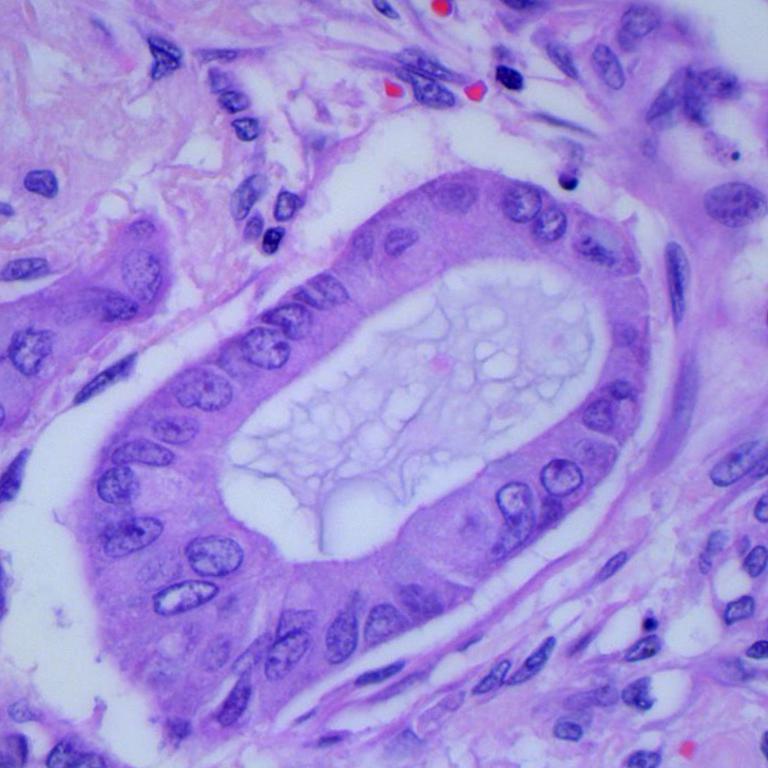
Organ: lung
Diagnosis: adenocarcinomas